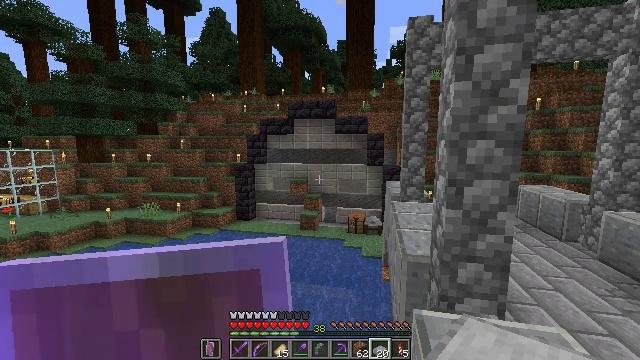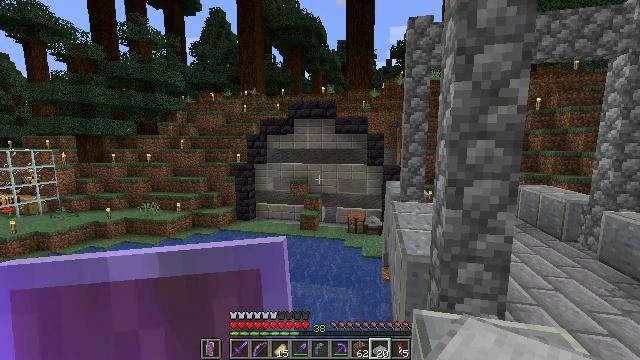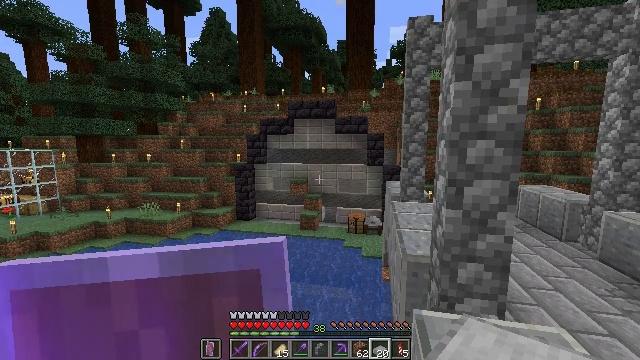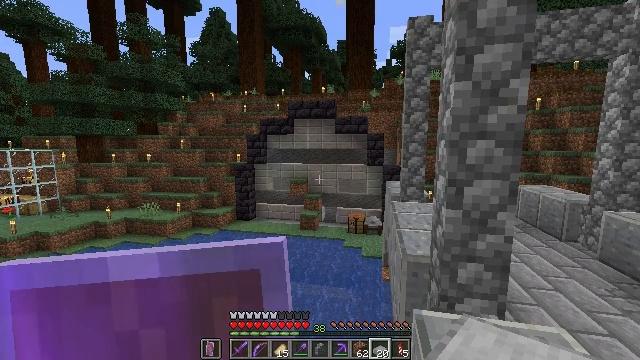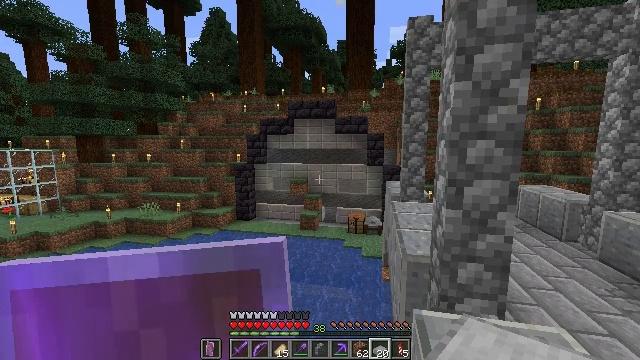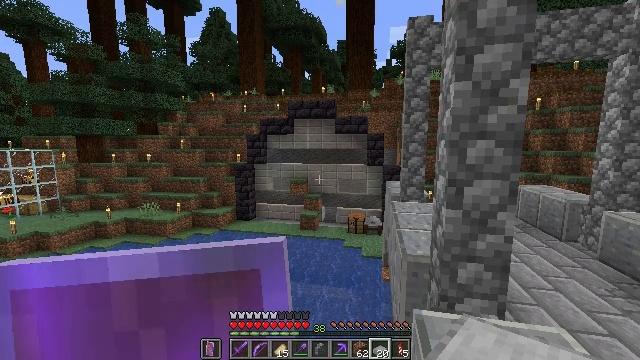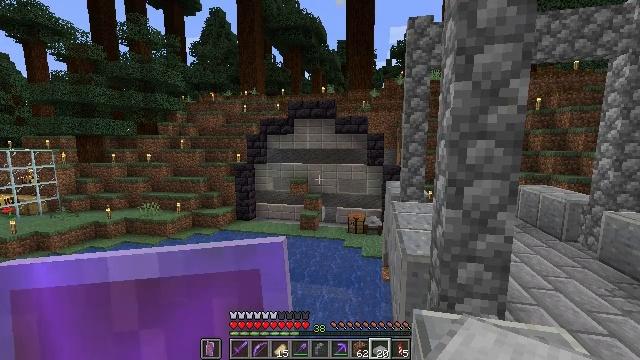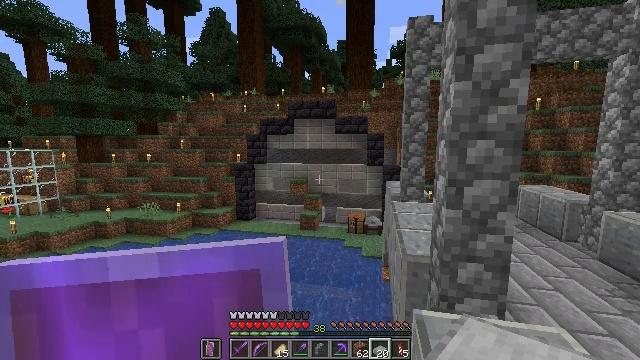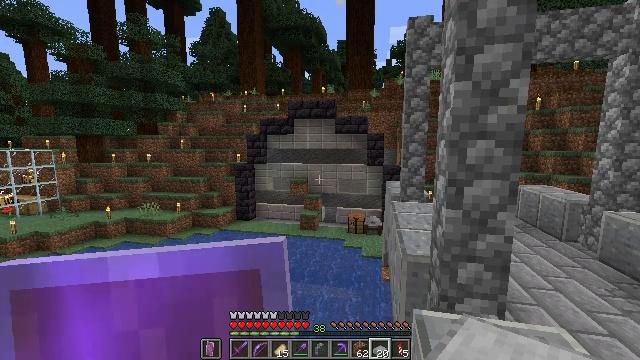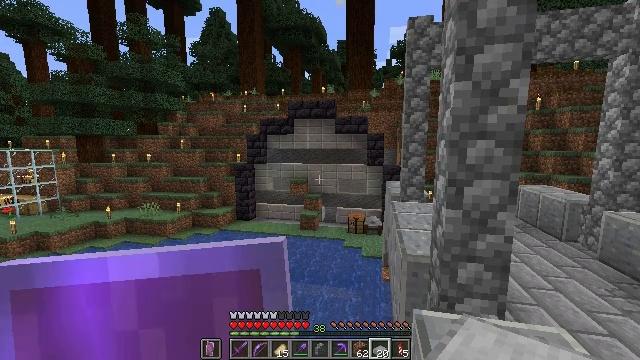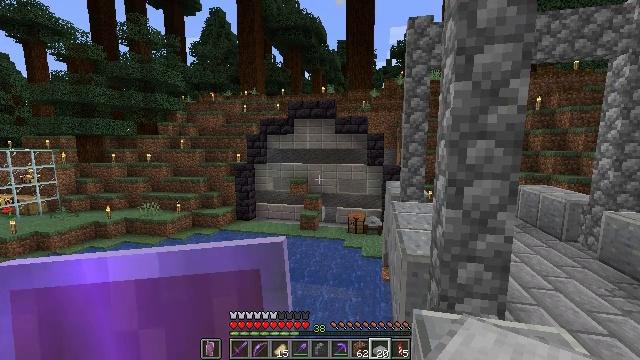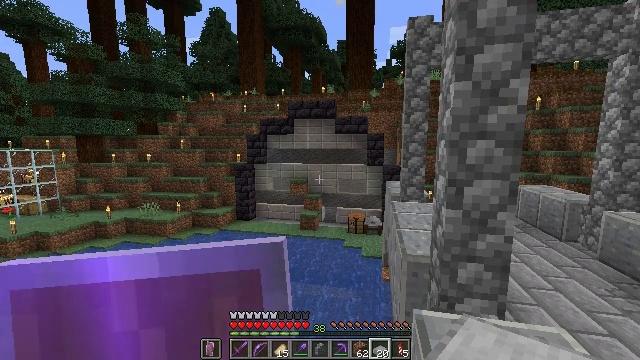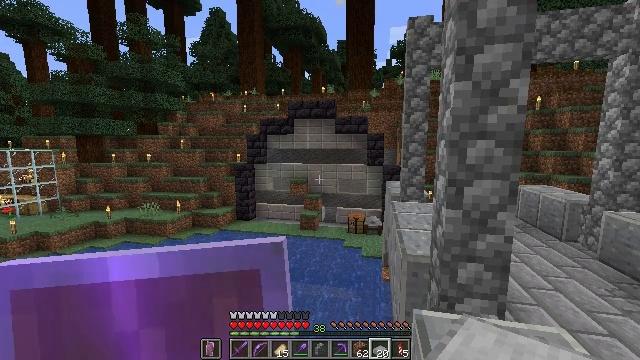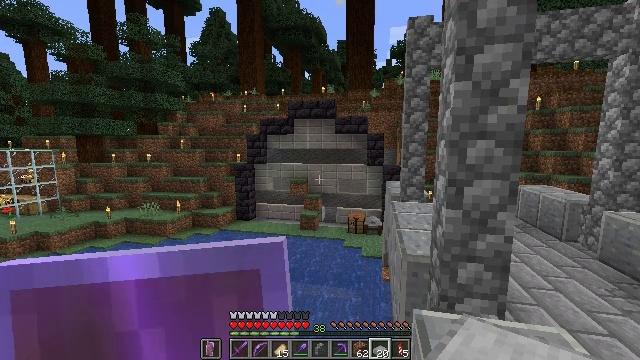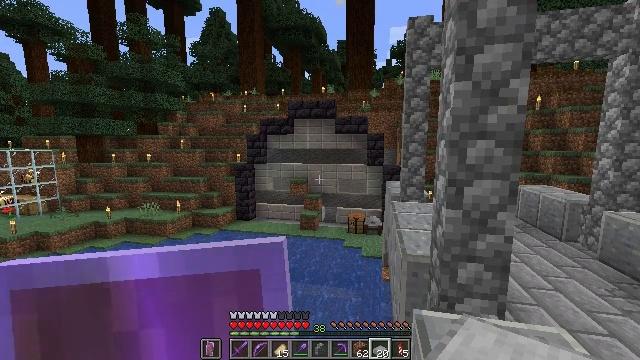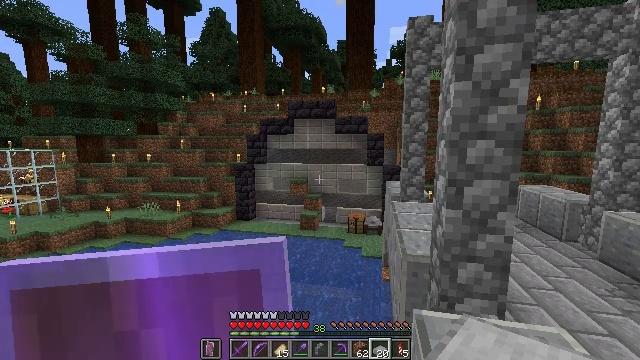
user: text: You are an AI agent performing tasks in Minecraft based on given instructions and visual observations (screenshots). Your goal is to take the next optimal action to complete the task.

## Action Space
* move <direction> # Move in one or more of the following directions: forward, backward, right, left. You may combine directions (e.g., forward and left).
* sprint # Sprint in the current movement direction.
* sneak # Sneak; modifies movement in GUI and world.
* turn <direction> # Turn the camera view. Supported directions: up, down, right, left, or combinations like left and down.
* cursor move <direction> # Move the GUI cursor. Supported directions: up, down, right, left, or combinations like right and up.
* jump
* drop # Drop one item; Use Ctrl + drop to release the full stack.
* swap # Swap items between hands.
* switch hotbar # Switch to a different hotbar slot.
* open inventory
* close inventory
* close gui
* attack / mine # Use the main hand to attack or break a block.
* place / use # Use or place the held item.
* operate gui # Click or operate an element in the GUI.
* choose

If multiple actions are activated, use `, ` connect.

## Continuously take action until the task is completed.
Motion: motion action
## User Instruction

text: mine block light gray stained glass
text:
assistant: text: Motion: sneak
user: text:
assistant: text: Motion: sneak
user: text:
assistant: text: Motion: sneak
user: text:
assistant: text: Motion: sneak
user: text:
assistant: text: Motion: sneak
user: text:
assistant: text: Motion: sneak
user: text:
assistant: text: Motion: sneak
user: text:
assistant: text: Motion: sneak
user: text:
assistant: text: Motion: sneak
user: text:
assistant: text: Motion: sneak
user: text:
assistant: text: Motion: sneak
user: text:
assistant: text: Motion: sneak
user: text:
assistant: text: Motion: sneak
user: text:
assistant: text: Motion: sneak
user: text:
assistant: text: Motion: sneak
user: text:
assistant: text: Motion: sneak
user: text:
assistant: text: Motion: sneak
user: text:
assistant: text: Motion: sneak
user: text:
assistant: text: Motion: sneak
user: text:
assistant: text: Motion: sneak
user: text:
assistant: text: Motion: sneak
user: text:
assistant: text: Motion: sneak
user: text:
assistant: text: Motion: sneak
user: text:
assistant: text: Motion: sneak
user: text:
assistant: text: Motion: sneak
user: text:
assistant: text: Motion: sneak
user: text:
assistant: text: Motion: sneak
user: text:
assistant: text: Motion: sneak
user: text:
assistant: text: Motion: sneak
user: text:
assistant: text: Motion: sneak